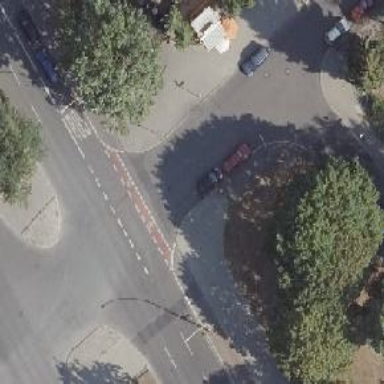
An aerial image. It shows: Unmarked crossing on the road.